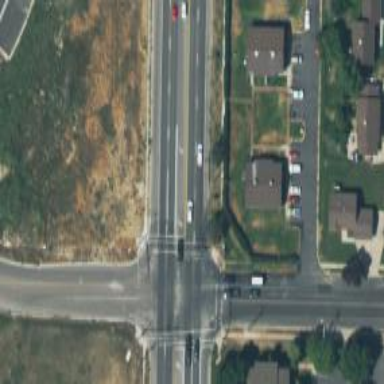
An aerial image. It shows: Secondary road with asphalt surface.